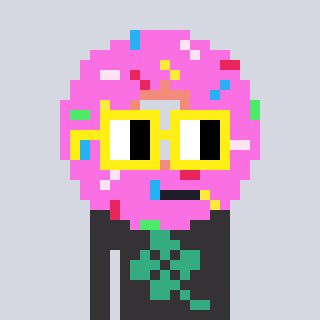
a pixel art character with square yellow glasses, a doughnut-shaped head and a grayscale-colored body on a cool background